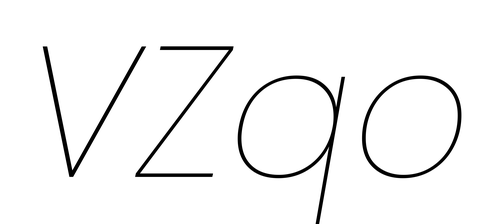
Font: Poppins-ThinItalic